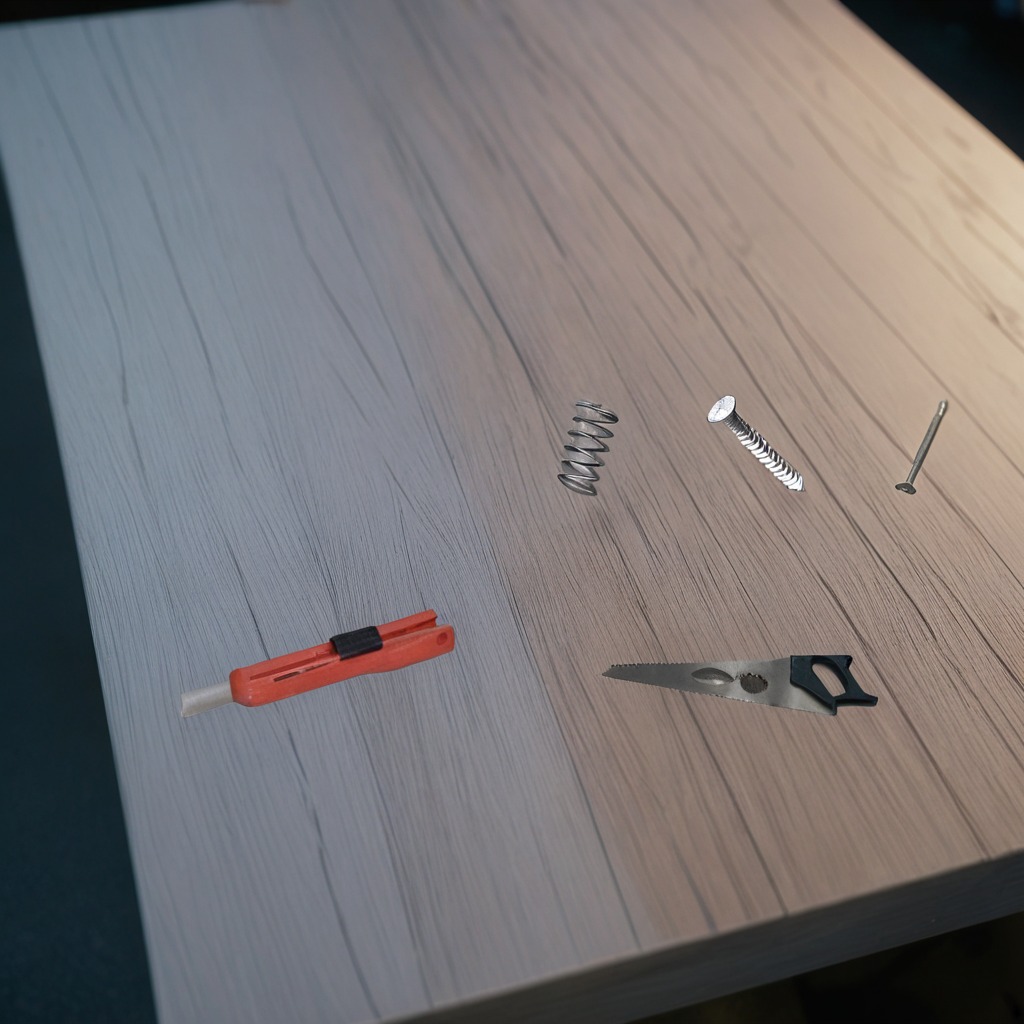
A metal saw is lying on the table.